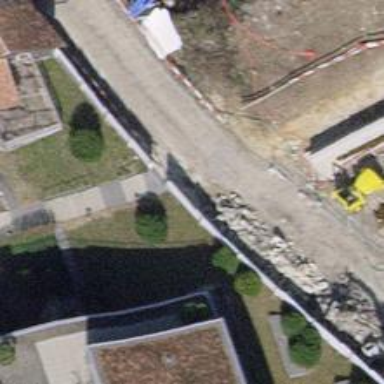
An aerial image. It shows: Road with steps.